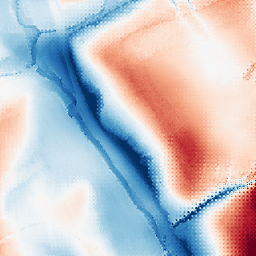
Category: classical
Decomposition family: gaussian_anisotropic
Decomposition parameters: sigma_x: 50
sigma_y: 2
Upsampling method: regularized
Upsampling parameters: scale: 2
lambda_reg: 0.1
Upsampling scale: 2